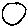
Label: circle